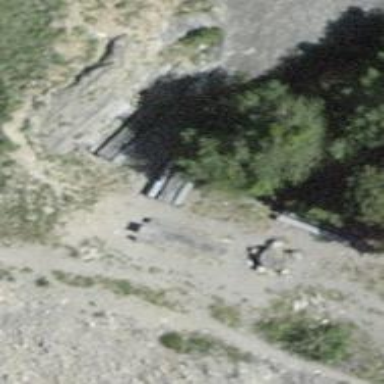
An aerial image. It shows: Picnic site with bench for relaxation.